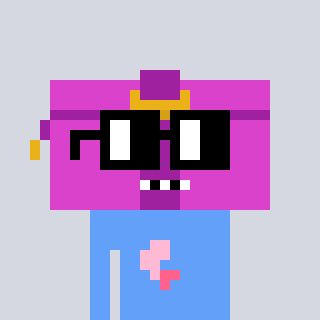
a pixel art character with square black glasses, a clutch-shaped head and a blue-colored body on a cool background